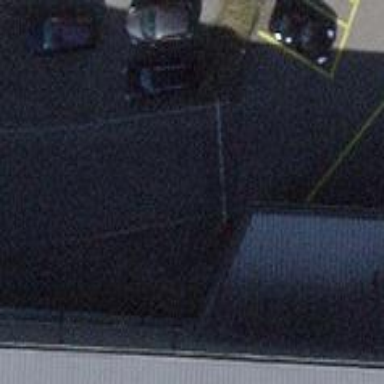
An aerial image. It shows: Lift gate barrier.